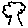
Label: tree